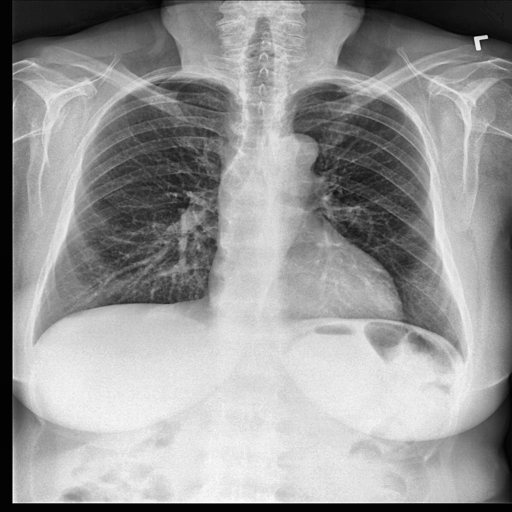
Finding: NORMAL